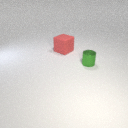
large red rubber cube behind small green metal cylinder